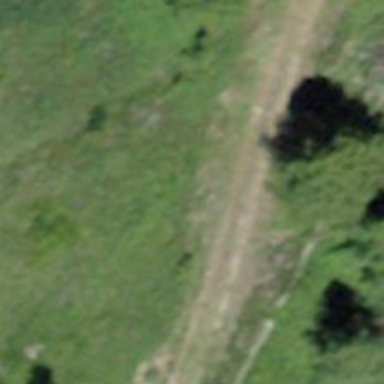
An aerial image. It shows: Grass track road with grade 5 tracktype suitable for forestry vehicles.